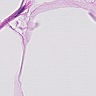
Metastatic tissue present: no